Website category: phone
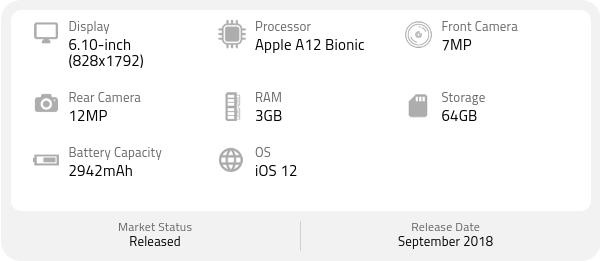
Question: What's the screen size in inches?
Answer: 6.10-inch

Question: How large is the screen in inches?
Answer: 6.10-inch

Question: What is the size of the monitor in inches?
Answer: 6.10-inch

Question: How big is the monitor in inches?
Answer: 6.10-inch

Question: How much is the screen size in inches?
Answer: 6.10-inch

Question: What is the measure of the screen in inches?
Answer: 6.10-inch

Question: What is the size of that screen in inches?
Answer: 6.10-inch

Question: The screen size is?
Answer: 6.10-inch

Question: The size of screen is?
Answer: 6.10-inch

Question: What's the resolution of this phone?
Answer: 828x1792

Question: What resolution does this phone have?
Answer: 828x1792

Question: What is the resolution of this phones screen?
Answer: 828x1792

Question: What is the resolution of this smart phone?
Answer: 828x1792

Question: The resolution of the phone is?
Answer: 828x1792

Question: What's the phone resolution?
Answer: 828x1792

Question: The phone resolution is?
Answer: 828x1792

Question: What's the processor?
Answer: Apple A12 Bionic

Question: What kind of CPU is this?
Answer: Apple A12 Bionic

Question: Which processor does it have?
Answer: Apple A12 Bionic

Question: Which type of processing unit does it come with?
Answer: Apple A12 Bionic

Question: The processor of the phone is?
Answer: Apple A12 Bionic

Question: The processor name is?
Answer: Apple A12 Bionic

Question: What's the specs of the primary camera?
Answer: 12MP

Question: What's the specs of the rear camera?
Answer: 12MP

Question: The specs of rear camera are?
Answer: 12MP

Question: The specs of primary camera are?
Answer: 12MP

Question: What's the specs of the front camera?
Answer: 7MP

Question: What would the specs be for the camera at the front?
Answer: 7MP

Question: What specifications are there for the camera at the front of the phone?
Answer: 7MP

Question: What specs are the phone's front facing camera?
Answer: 7MP

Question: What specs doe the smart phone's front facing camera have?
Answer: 7MP

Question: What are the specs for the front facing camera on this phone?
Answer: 7MP

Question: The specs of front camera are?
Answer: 7MP

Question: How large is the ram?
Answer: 3GB

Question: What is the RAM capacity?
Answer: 3GB

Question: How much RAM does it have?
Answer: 3GB

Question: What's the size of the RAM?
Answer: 3GB

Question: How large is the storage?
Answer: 64GB

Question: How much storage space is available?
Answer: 64GB

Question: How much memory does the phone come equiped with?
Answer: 64GB

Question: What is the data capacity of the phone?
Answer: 64GB

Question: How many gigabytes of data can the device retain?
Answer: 64GB

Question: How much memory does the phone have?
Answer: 64GB

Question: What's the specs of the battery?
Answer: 2942mAh

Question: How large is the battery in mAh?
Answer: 2942mAh

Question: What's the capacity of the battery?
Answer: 2942mAh

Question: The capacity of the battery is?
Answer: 2942mAh

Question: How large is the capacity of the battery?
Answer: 2942mAh

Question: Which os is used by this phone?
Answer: iOS 12

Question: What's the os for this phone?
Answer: iOS 12

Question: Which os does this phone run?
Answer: iOS 12

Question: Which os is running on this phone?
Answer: iOS 12

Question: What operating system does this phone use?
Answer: iOS 12

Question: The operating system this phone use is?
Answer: iOS 12

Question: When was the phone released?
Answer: September 2018

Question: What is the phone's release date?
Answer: September 2018

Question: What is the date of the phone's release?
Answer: September 2018

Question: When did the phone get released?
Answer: September 2018

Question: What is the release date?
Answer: September 2018

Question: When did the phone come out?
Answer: September 2018

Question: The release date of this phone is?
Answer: September 2018